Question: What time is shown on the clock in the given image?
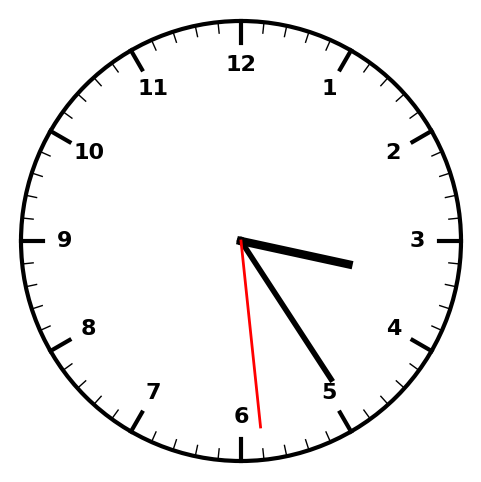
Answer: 03:24:29